Question: I have a problem setting up bootstrap carousel on my page. I want the the image sticks out of the parent div (so the image should not be attached at the top of the parent div instead on the bottom). How can I achieve such a behaviour? I already tried some positioning without any success (always destroys the default carousel behaviour). I created a small sketch how it should look like:

Here is my current code:
'''
<div id="body">
<section id="projects">
<div id="carousel-example-generic" class="carousel slide" data-ride="carousel">
<!-- Indicators -->
<ol class="carousel-indicators">
<li data-target="#carousel-example-generic" data-slide-to="0" class="active"></li>
<li data-target="#carousel-example-generic" data-slide-to="1"></li>
</ol>
<!-- Wrapper for slides -->
<div class="carousel-inner" role="listbox">
<div class="item active">
<img class="img-responsive center-block" src="http://media-cdn.tripadvisor.com/media/photo-s/03/9b/2d/f2/new-york-city.jpg" alt="" />
</div>
<div class="item">
<img class="img-responsive center-block" src="http://www.newyork-reise.de/start/frei1.jpg" alt="">
</div>
</div>
<!-- Controls --> <a class="left carousel-control" href="#carousel-example-generic" role="button" data-slide="prev">
<span class="glyphicon glyphicon-chevron-left" aria-hidden="true"></span>
<span class="sr-only">Previous</span>
</a>
<a class="right carousel-control" href="#carousel-example-generic" role="button" data-slide="next">
<span class="glyphicon glyphicon-chevron-right" aria-hidden="true"></span>
<span class="sr-only">Next</span>
</a>
</div>
</div>
</section>
</div>
'''
I also created a jsFiddle for that: <URL>
Any help will be highly appreciated.
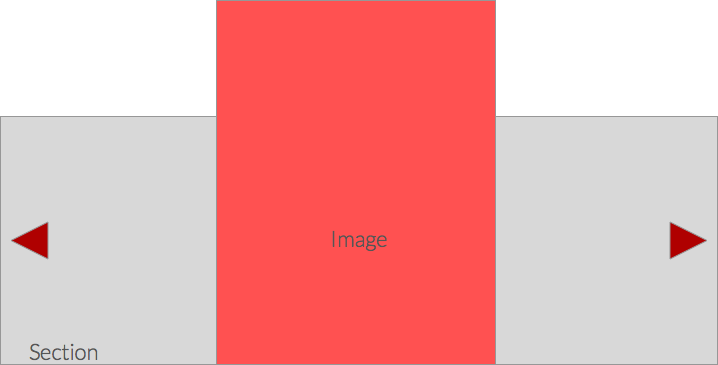
Answer: You want to have a wrapper that will put your "body" div absolutely at the bottom of your carousel like in this fiddle :
'''
#body {
bottom: 0;
height:200px;
background-color: lightblue;
width: 100%;
position: absolute;
}
.wrapper{
position: relative;
}
'''
<URL>